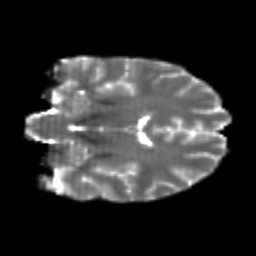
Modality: T2w
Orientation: coronal
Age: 20
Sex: female
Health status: healthy
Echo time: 0.074 s